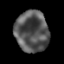
Tissue: lung
Cell type: T cells
Senescence score: 0.1296
Nuclear area (px): 1338
Mean DAPI intensity: 86.587